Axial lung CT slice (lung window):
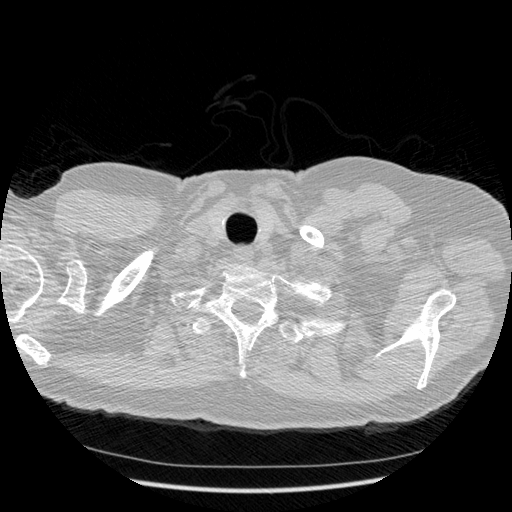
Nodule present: no